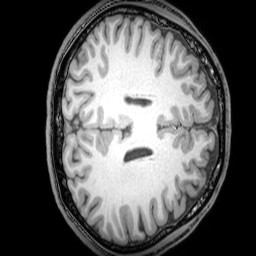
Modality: T1w
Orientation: axial
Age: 21
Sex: male
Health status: healthy
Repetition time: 0.081 s
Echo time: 0.037 s